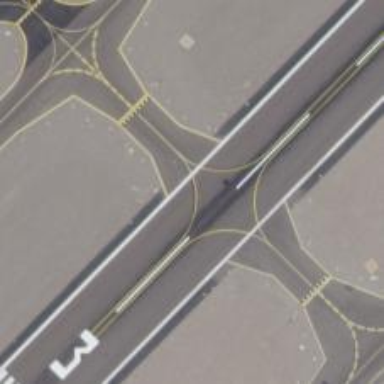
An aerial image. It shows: Taxiway at the airport with asphalt surface.